Question: I don't know if pycharm is anything to do with the problem, or if it's me being noob.
Here is a screenshot of my folder layout and three code files:

I'm using Pycharm on windows and "my_working_directory" is my working directory. You can see in the screenshot that in mod1.py "from package2.mod2" is underlined meaning "unresolved reference".
When I attempt to run mod1.py I get:
'''
C:\Python27\python.exe C:/Users/Robert/PycharmProjects/play/my_working_directory/package1/mod1.py
Traceback (most recent call last):
File "C:/Users/Robert/PycharmProjects/play/my_working_directory/package1/mod1.py", line 1, in <module>
from package2.mod2 import SomeClass
ImportError: No module named package2.mod2
'''
When I run main.py I get:
'''
C:\Python27\python.exe C:/Users/Robert/PycharmProjects/play/my_working_directory/main.py
hi
'''
I don't understand why one works and not the other.
The main problem is that pycharm gives me no auto complete and from mod1 it can't detect package2. This is a huge problem because package1 is my view package, package2 is my models or utils or lib package (in a big model view controller). (example <URL>.
Anyone know what's going on? Is this the best way of importing packages? Should I expect to be able to have autocomplete?
Should "my_working_directory" be made into a package by making another .py file?
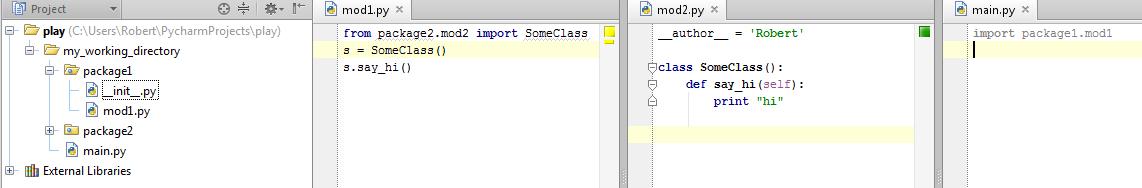
Answer: It could be that C:/Users/Robert/PycharmProjects/play is not on your '%PYTHON_PATH%'